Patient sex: F
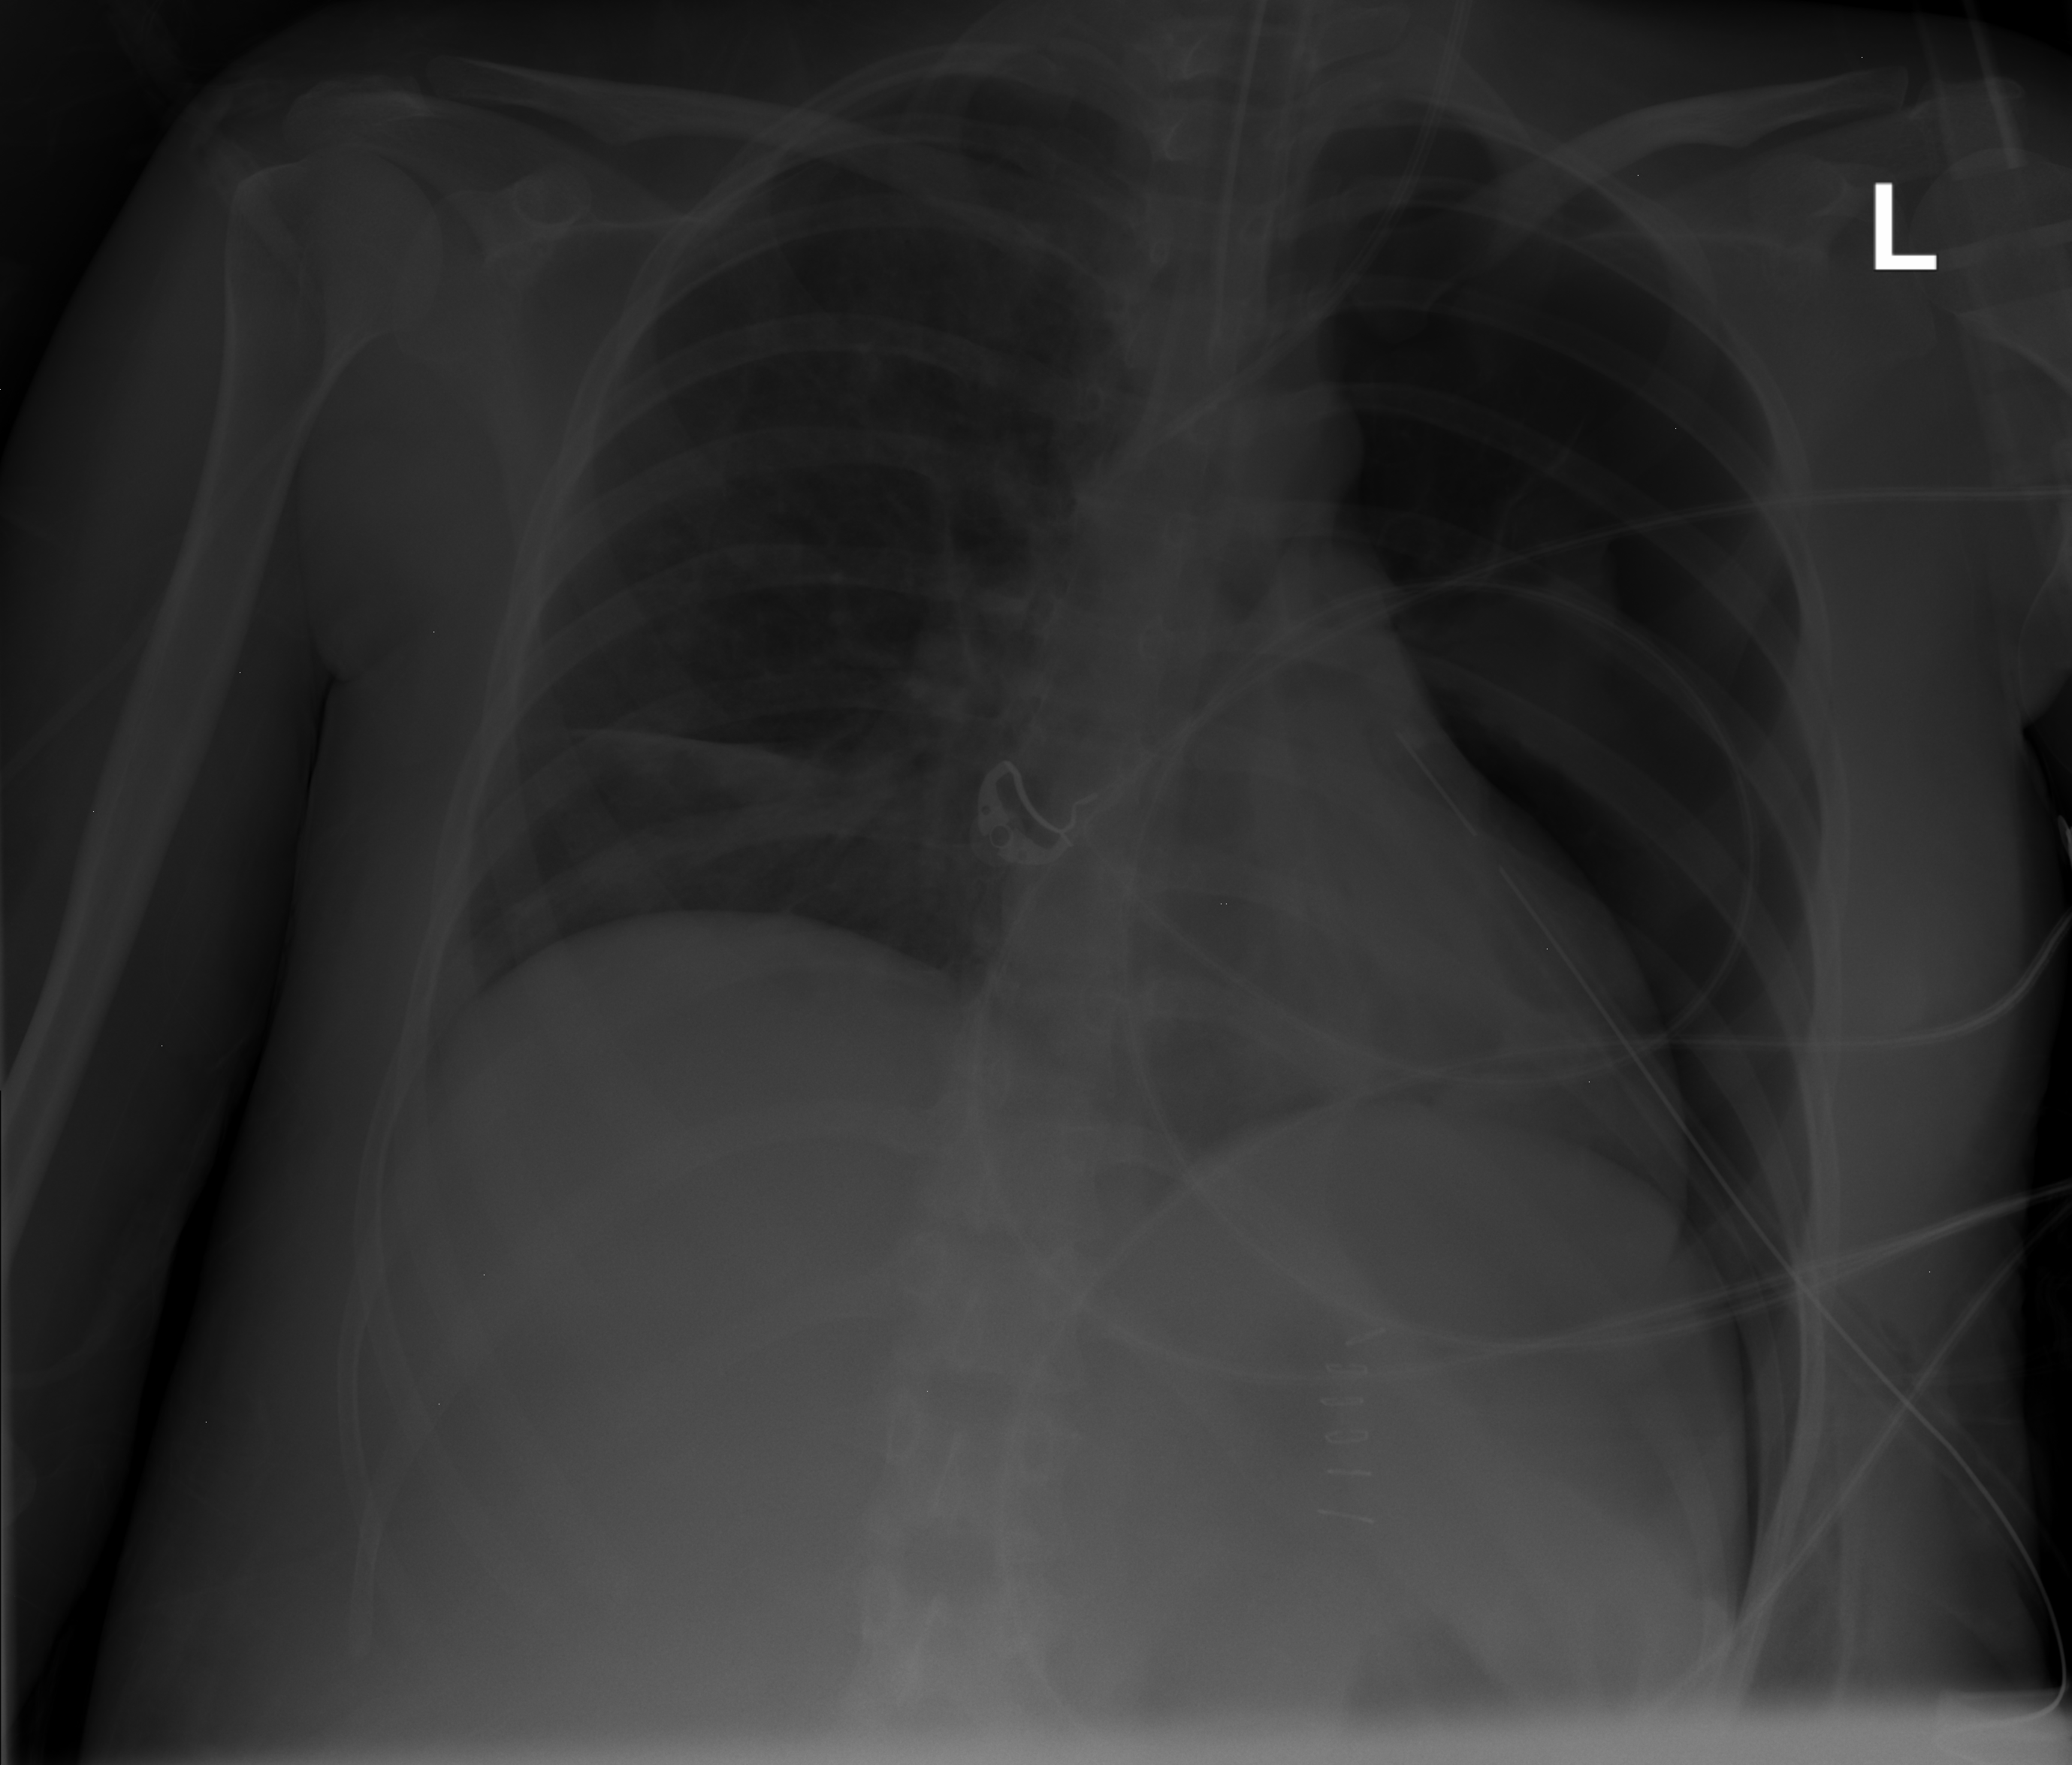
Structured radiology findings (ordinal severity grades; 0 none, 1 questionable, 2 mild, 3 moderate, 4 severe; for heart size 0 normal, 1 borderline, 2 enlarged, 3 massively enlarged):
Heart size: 1
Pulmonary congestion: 0
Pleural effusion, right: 0
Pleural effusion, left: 2
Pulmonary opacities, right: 2
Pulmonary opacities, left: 0
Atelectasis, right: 2
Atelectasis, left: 0